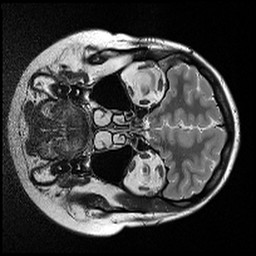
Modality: T2w
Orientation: coronal
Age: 24
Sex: female
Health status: ill
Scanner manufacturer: siemens
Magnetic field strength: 3 T
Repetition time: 5 s
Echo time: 0.085 s